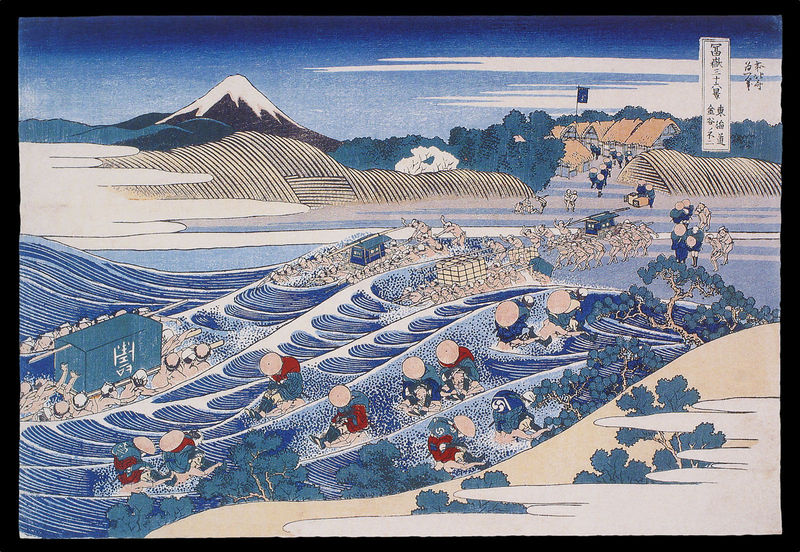
Titel: 36 Ansichten des Fuji
Künstler: Katsushika Hokusai
Institution: Honolulu, Honolulu Academy of Arts
Schlagwörter: berg, meer, baden, impressionismus, männer, expressionismus, hügel, holzschnitt, japan, strand, wellen, fahne, berge, dorf, druck, holzstich, litographie, rettung, fuji, fujijama, fujiama, hiroshige, meer baden, jaman, hiroschima